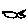
Label: fish